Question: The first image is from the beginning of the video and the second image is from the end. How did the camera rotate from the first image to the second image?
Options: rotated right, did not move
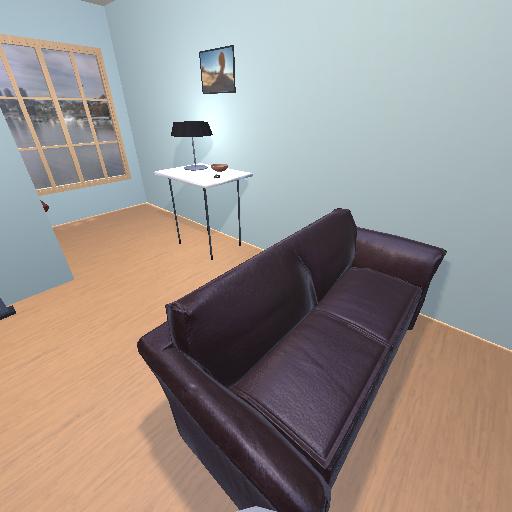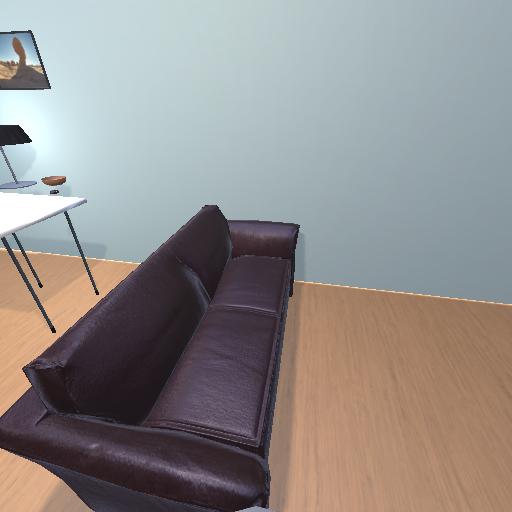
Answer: rotated right